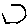
Label: hexagon